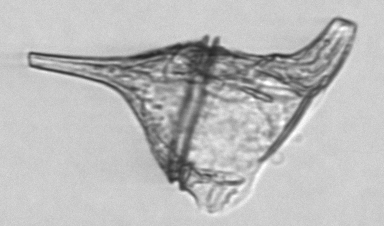
Label: Tripos